RGB frame:
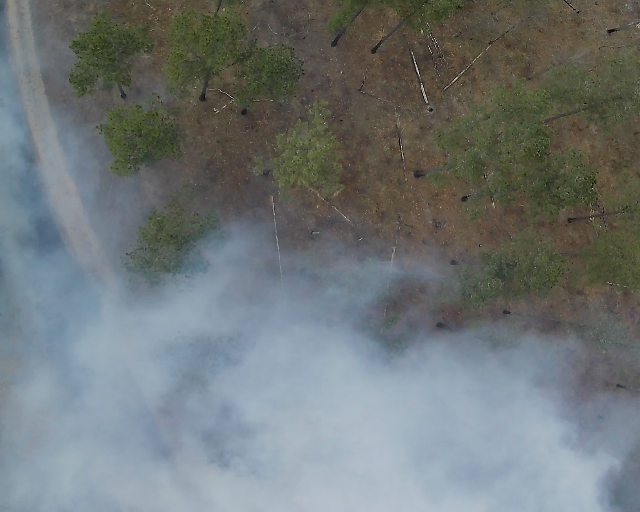
Thermal frame:
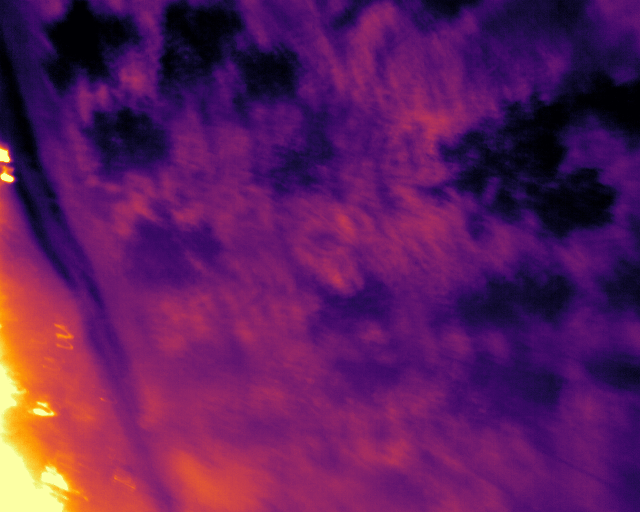
Captured: 2026-02-26 03:05:56
Pixels at or above 80 °C: 46 (fraction of frame: 0.0001404)